Field crop: maize
Growth stage: 2
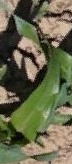
Species: maize